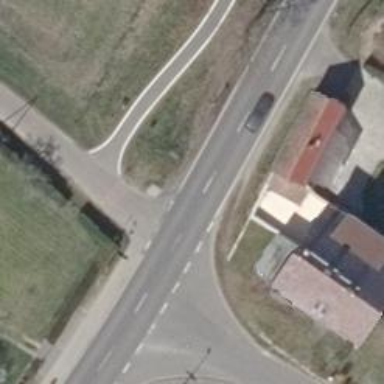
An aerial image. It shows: Service road that also serves as bicycle road.